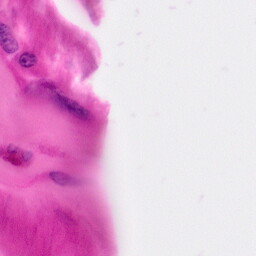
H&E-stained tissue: Pancreatic